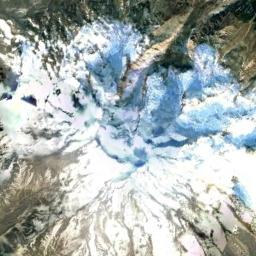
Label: snowberg